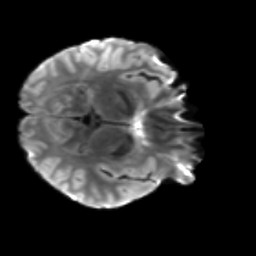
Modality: T2w
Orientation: axial
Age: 30
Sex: female
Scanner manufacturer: siemens
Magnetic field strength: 3 T
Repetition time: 3.5 s
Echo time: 0.086 s